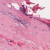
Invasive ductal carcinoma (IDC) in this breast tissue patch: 1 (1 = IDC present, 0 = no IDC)